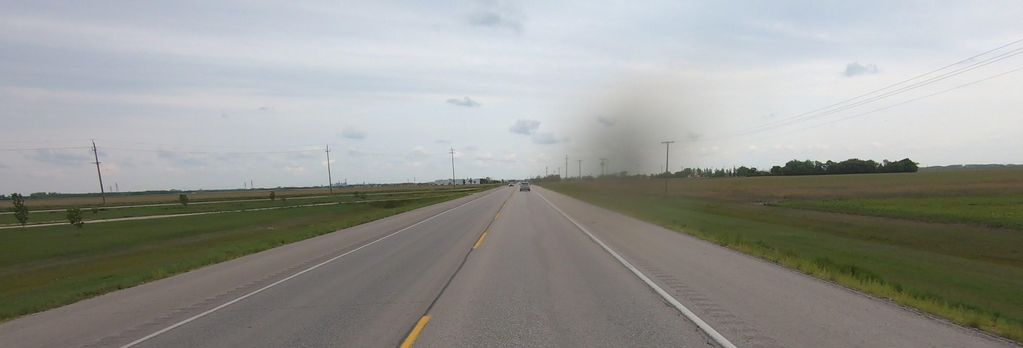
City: winnipeg